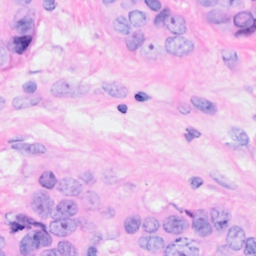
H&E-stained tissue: Breast